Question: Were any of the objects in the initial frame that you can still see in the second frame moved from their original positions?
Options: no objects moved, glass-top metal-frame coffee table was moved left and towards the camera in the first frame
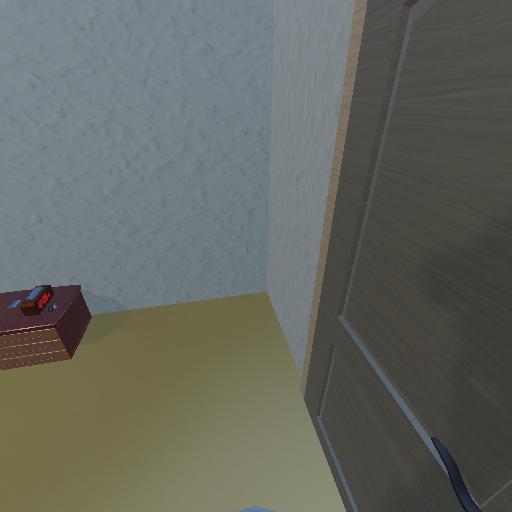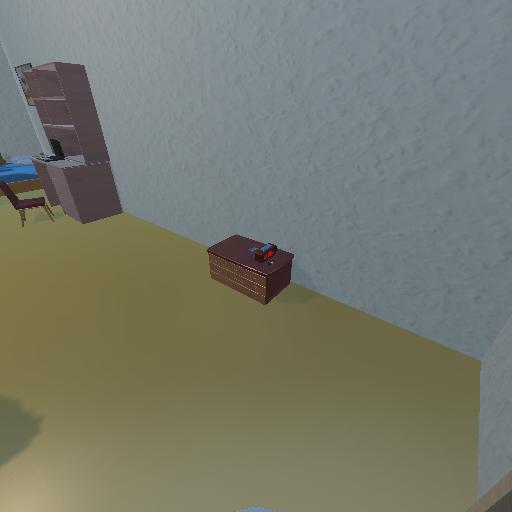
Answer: no objects moved